Question: Given the supply, demand, and route table for this logistics problem, what is the minimum total cost? Please provide the answer as an integer.
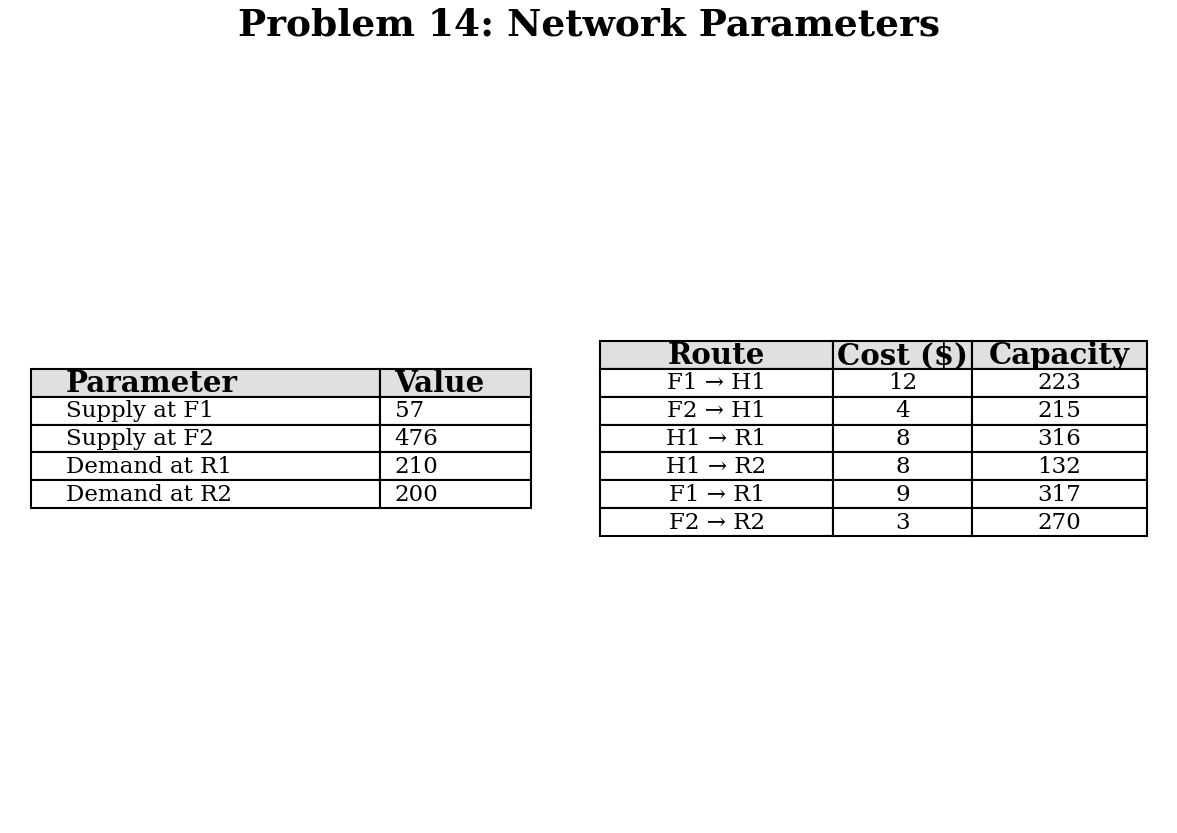
Answer: 2949